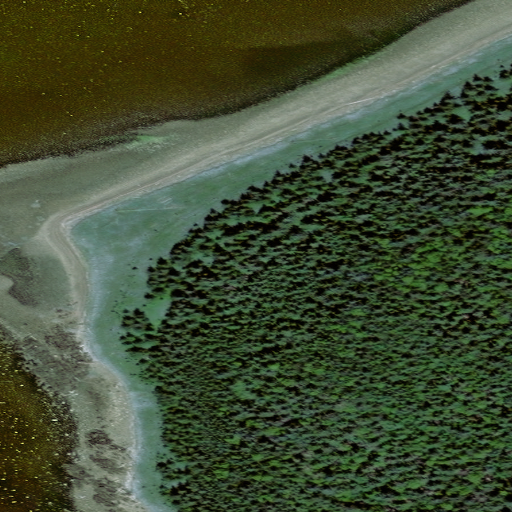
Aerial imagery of cape in Alaska named Point Sherman containing only unknown